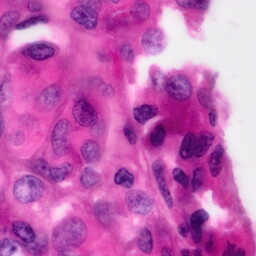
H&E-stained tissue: Pancreatic